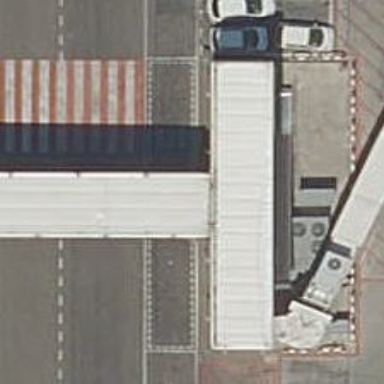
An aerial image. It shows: Airport gate.